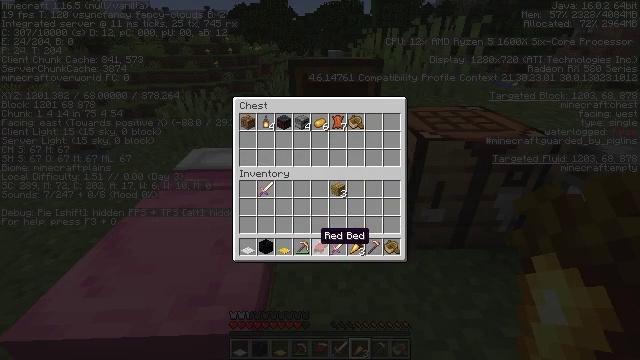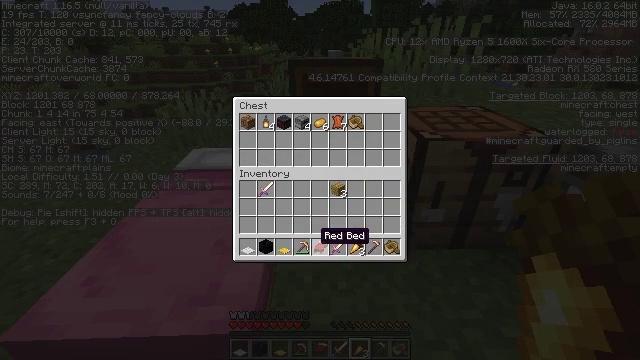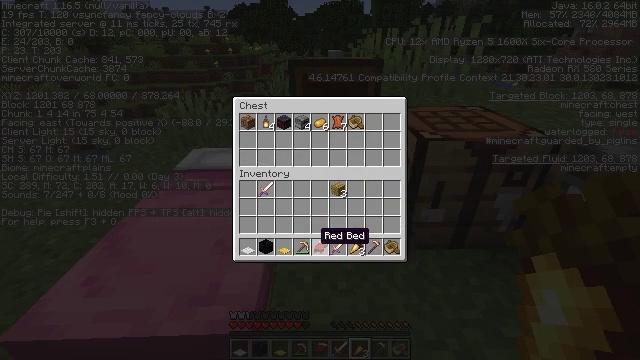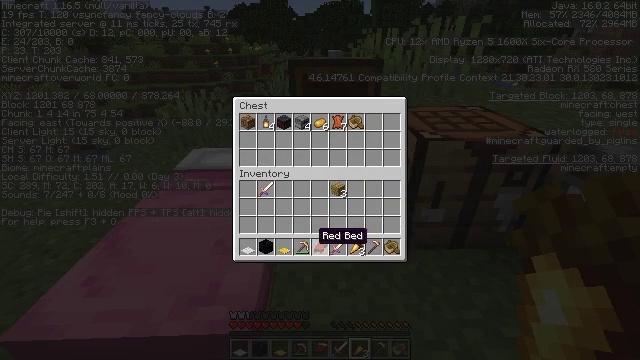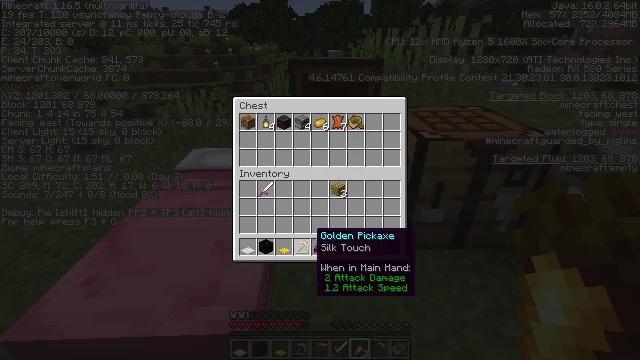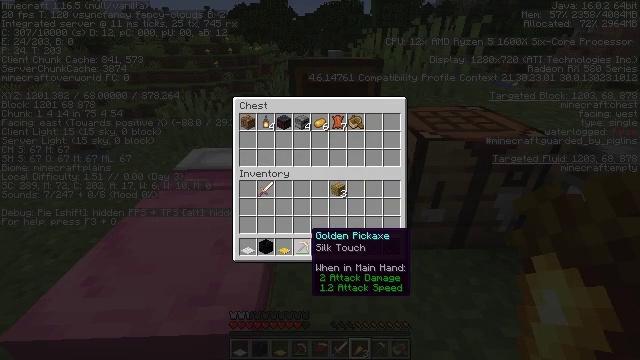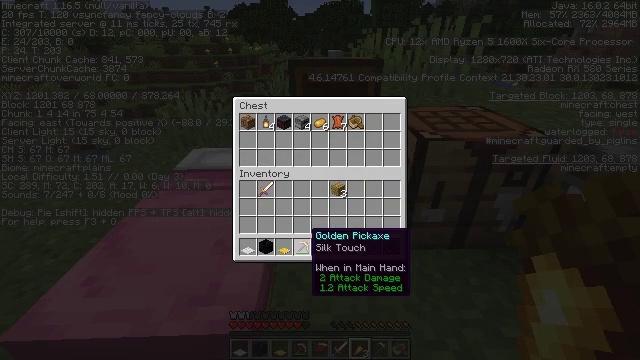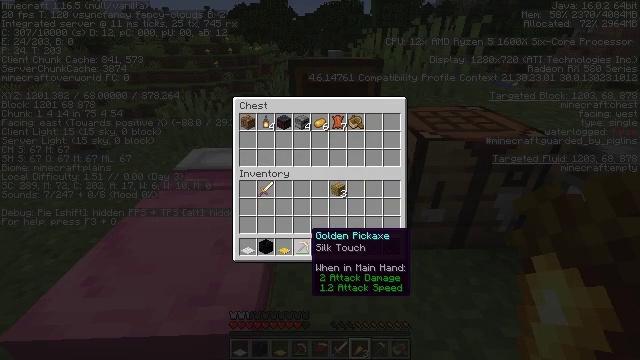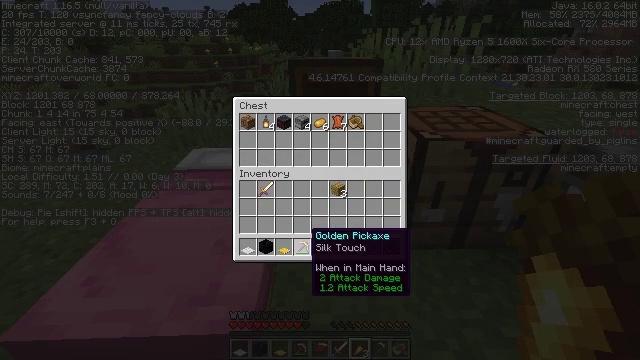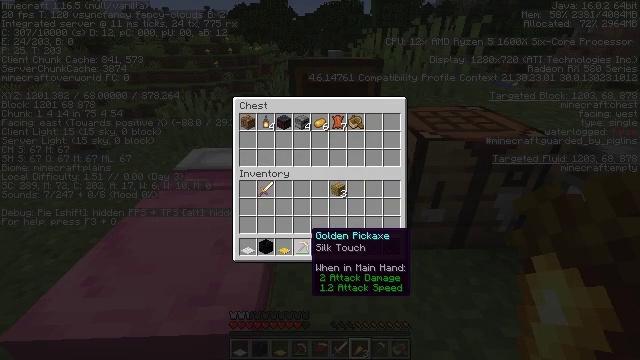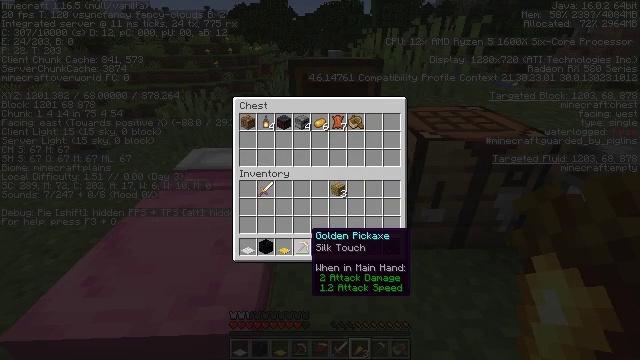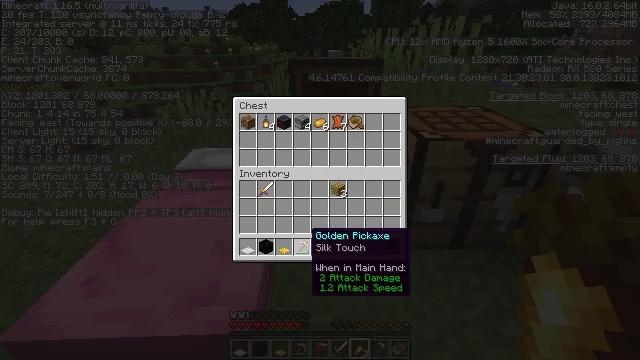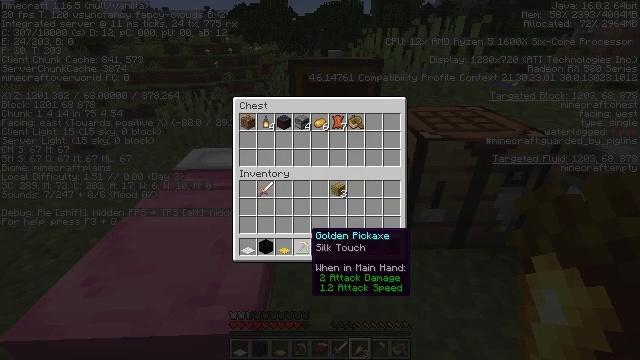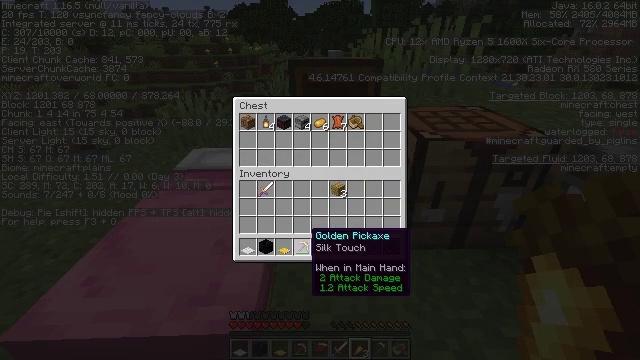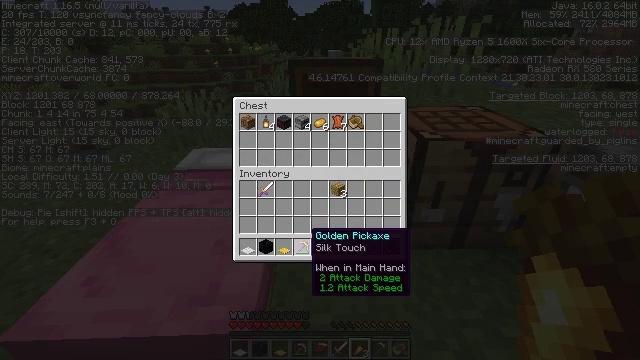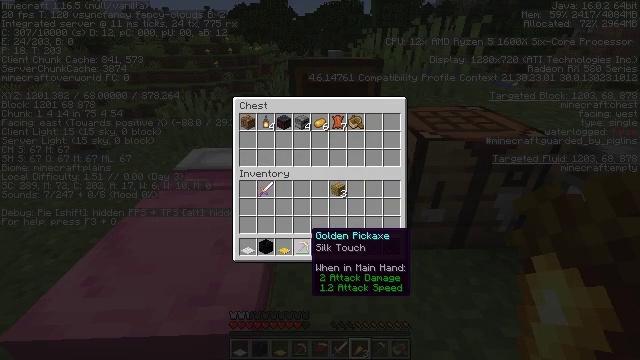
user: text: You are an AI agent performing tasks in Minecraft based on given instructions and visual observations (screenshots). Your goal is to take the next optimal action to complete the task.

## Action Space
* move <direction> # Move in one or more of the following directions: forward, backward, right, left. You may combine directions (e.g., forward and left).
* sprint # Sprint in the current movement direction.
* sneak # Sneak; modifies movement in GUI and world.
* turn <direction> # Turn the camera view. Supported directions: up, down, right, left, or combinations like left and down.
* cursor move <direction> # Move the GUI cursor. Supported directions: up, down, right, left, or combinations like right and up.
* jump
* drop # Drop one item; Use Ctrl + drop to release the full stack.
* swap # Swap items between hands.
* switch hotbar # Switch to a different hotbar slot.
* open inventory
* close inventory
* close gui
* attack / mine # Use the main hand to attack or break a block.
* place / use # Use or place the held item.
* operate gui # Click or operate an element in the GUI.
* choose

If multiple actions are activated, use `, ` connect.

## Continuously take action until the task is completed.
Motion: motion action
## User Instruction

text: Mine the grass in the plains.
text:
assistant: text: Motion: no_op
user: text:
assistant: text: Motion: no_op
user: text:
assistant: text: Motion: no_op
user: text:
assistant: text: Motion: no_op
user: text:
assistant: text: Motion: no_op
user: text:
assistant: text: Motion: no_op
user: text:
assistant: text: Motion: no_op
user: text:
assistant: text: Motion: no_op
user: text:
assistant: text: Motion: no_op
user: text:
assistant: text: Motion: no_op
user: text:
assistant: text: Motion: no_op
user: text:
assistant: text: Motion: no_op
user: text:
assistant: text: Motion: no_op
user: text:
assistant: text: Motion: no_op
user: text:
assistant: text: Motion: no_op
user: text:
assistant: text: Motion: no_op
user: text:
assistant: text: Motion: no_op
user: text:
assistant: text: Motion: no_op
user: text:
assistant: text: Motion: no_op
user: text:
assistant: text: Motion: no_op
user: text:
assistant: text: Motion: no_op
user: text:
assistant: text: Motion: no_op
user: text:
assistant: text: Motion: operate gui
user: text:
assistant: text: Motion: operate gui
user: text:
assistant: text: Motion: operate gui
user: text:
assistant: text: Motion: cursor move right and up
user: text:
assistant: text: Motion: cursor move right and up
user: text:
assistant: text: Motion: no_op
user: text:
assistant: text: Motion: operate gui
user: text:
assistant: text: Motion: operate gui